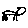
Label: cat